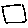
Label: square